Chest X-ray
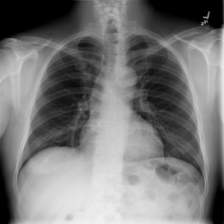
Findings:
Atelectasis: negative
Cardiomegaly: negative
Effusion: negative
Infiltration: negative
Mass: negative
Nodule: negative
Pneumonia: negative
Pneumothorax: negative
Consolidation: negative
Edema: negative
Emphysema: negative
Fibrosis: negative
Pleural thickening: negative
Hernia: negative